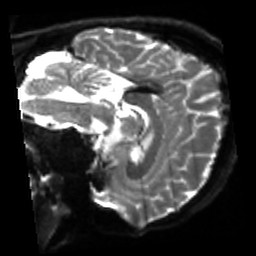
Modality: sbref
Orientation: sagittal
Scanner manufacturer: siemens
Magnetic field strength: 3 T
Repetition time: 4 s
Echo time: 0.0594 s